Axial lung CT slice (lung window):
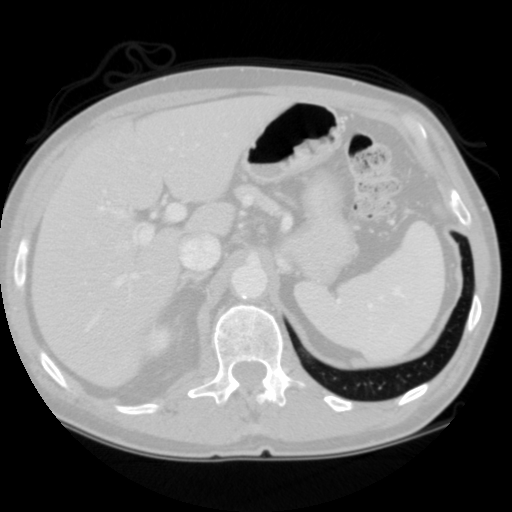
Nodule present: no